Interaction volume radius: 5 \u00c5
Interaction volume height: 10 \u00c5
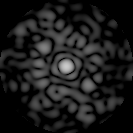
Disorder parameter: 0.8856